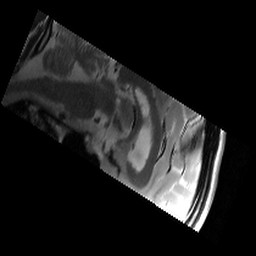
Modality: T2w
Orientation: sagittal
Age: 24
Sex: male
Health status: healthy
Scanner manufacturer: siemens
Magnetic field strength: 3 T
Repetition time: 6 s
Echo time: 0.064 s